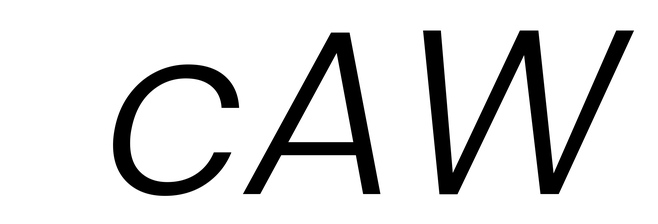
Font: Poppins-LightItalic